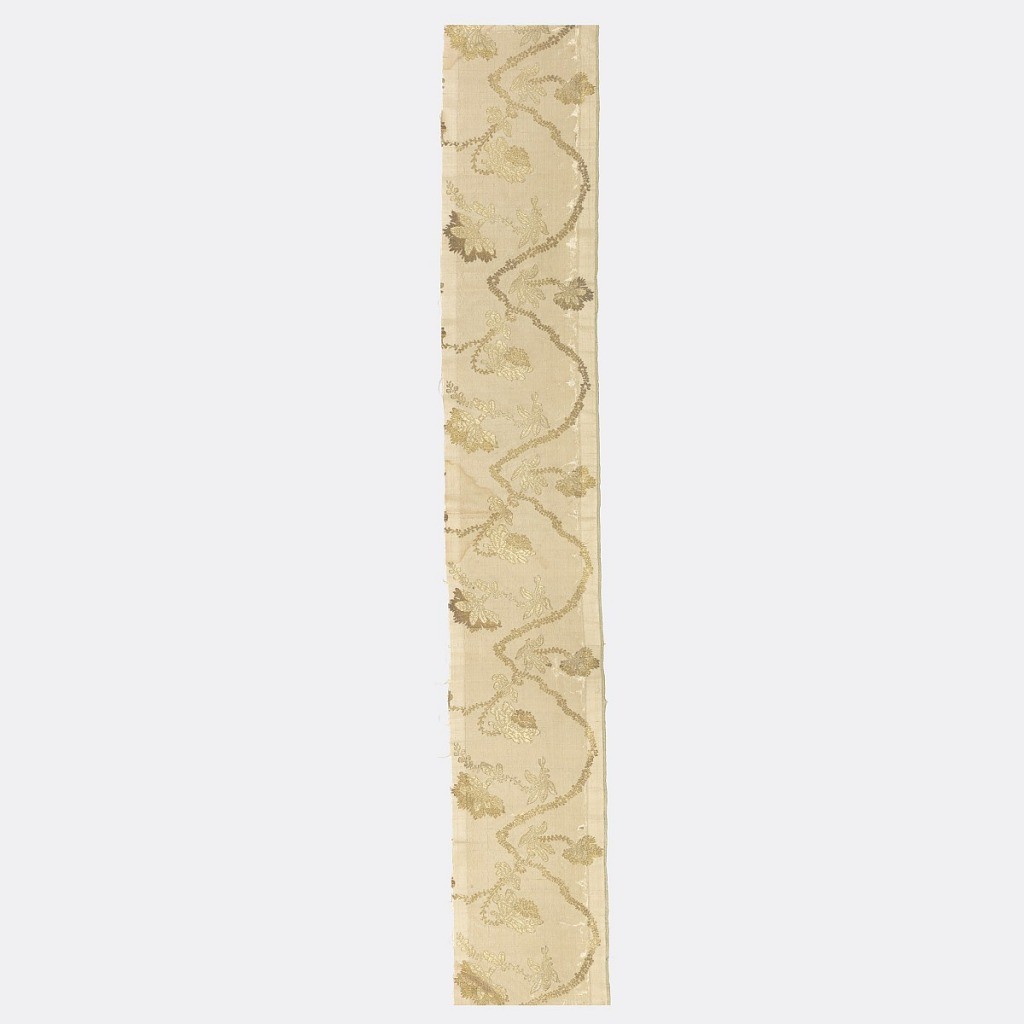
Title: Silk fragment
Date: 18th century
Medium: silk Technique: woven
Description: Undulating vine pattern with floral sprigs on an ivory-colored ground.